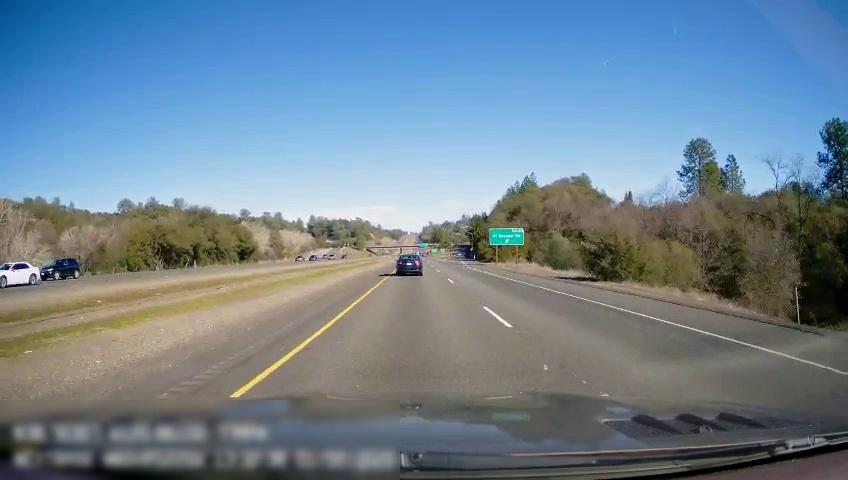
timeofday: Day
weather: Sunny
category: Drivable Space
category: Drivable Space
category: Vehicles | SUV
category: Vehicles | Car
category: Vehicles | Car
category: Lanes | Current Lane
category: Lanes | Current Lane
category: Lanes | Alternate Lane
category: Traffic | Signs